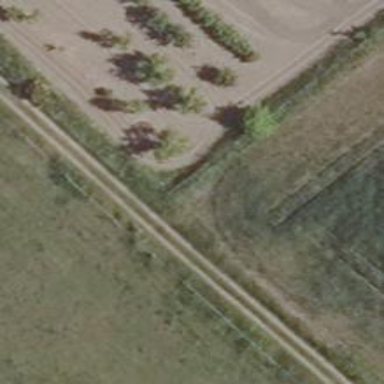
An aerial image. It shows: Dirt track road with grade 4 tracktype.